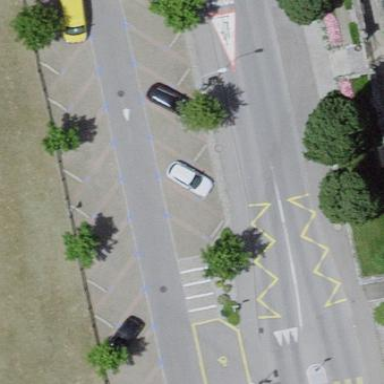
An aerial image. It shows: Parking area with surface.